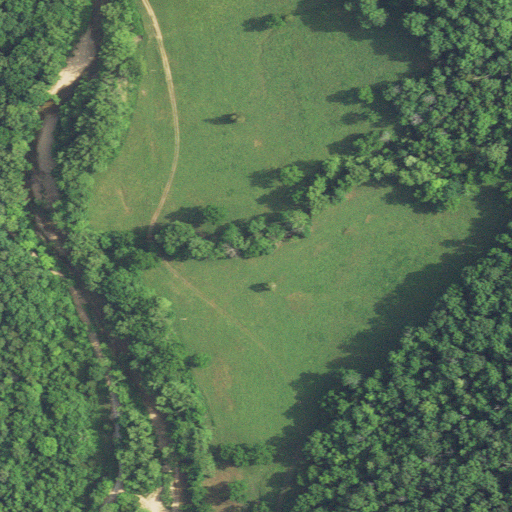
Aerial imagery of valley in Missouri named Tomahawk Hollow containing pasture, deciduous forest, mixed forest, open development, grassland, and woody wetlands